Question: This question is related to <URL>, but I do not understand the differece of execution.
Myproject development environment is XCode 8.3, Swift 3 and Bridging Objc, iOS 9.0 upper.
I want to display activity image in second row.
When UIActivity's category is action in Swift, activity icon is problem.
This isn't displaying image.
'''
override class var activityCategory: UIActivityCategory {
return .action
}
override var activityImage: UIImage? {
return UIImage(named: "ic_facebook")
}
'''
This is displaying image.
'''
override class var activityCategory: UIActivityCategory {
return .share
}
override var activityImage: UIImage? {
return UIImage(named: "ic_facebook")
}
'''
In Objc, override instance variable is correct execute.
'''
+ (UIActivityCategory) activityCategory
{
return UIActivityCategoryAction;
}
- (UIImage *) _activityImage
{
return [UIImage imageNamed:@"ic_facebook"];
}
'''

I don't understand, why Objective-C instance parameter is correct execute?
In Swift, Is this inavaliable implements?
What's difference??
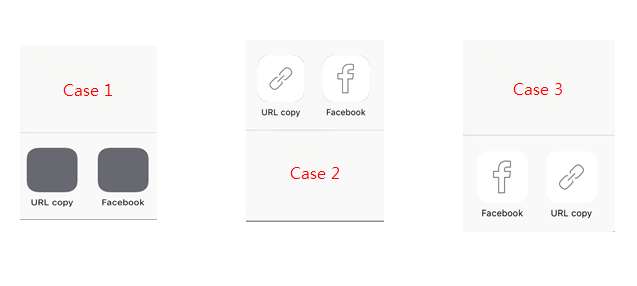
Answer: From the documentation for 'UIActivity activityImage':
> The alpha channel of the image is used as a mask to generate the final image that is presented to the user. Any color data in the image itself is ignored. Opaque pixels have a gradient applied to them and this gradient is then laid on top of a standard background. Thus, a completely opaque image would yield a gradient filled rectangle.
What's missing from this documentation is that this only applies when the 'activityCategory' is set to 'UIActivityCategoryAction' ('.action'). It used to also apply to 'UIActivityCategoryShared' ('.shared') until it changed in an earlier version of iOS (I think it changed in iOS 8).
This is why your first set of Swift code doesn't appear to work. You get the gray rectangle because you need an image mask for type '.action'.
Your Objective-C code is odd. Why are you implementing '- (UIImage *) _activityImage' instead of '- (UIImage *)activityImage' ? Why the underscore?